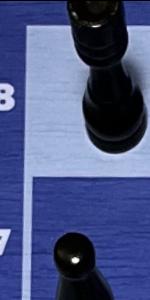
Label: Empty